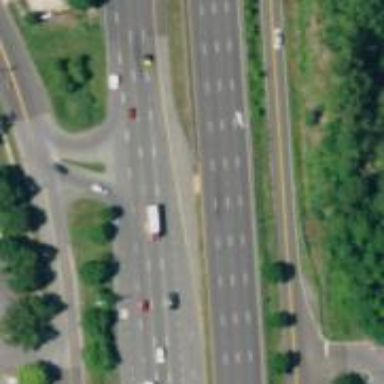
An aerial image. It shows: Trunk highway with expressway features.